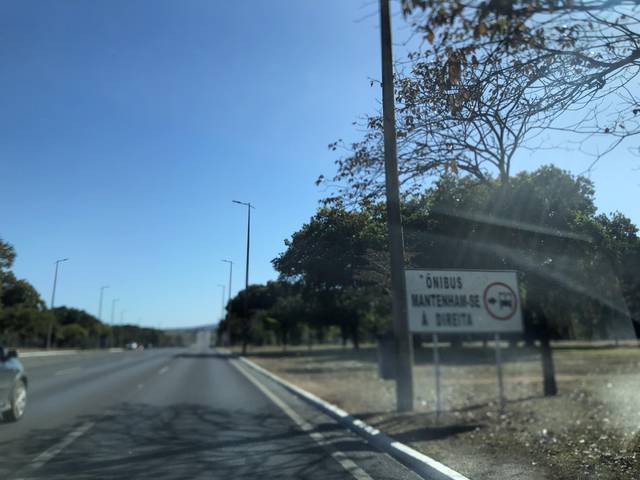
Region: Brazil
Coordinates: -15.743, -47.89